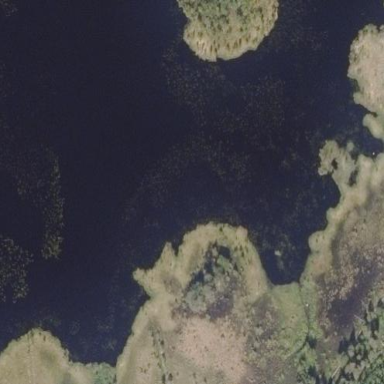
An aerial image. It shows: Bog wetland.